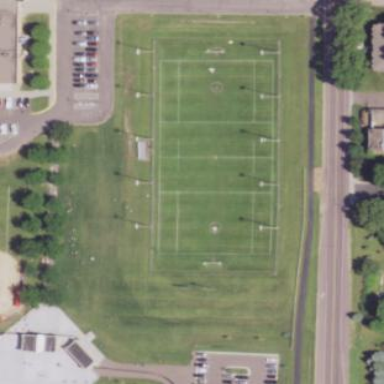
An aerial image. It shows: Grassy pitch designated for soccer and lacrosse.